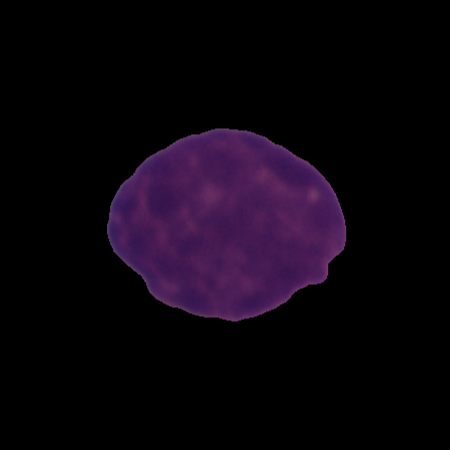
Label: cancer